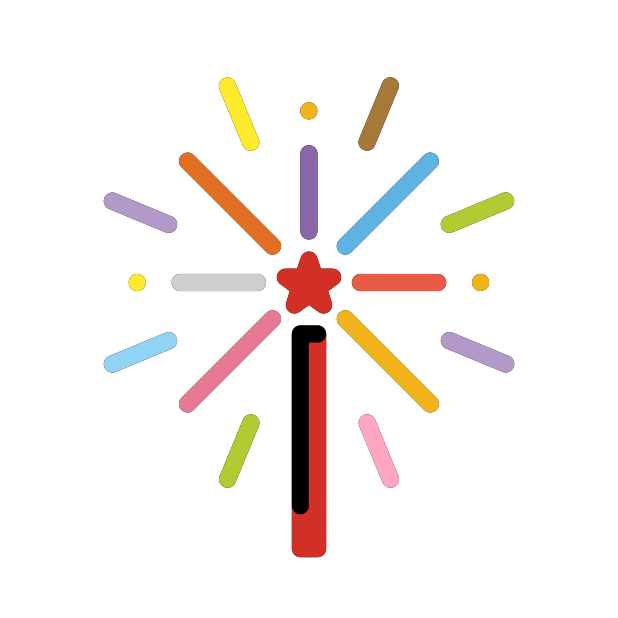
Emoji: 🎆
Name: fireworks
Unicode: 0x1f386